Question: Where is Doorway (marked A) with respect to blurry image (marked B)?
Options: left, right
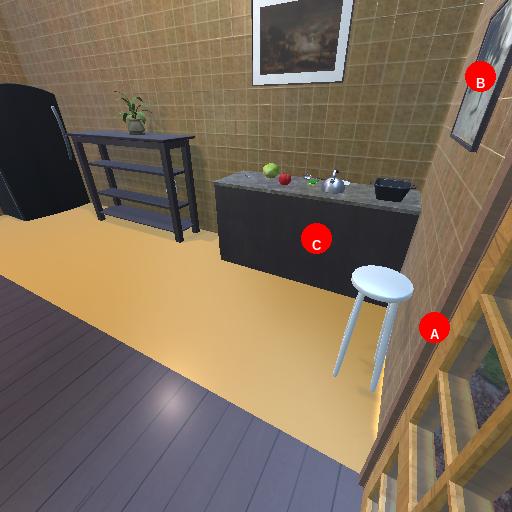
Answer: left